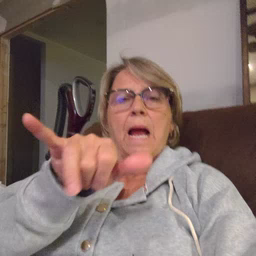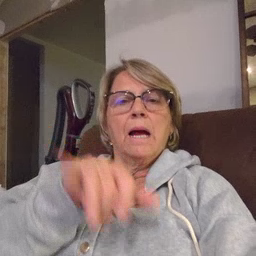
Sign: stay